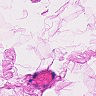
Metastatic tissue present: no